Question: For some reason when I use this code it doesn't work properly. Instead of putting each crossroad in its place, it puts the last one in the first and the rest are empty.
'''
package com.Itay.lightalaram.lightalarm;
import android.app.Activity;
import android.os.Bundle;
import android.view.View;
import android.view.ViewGroup;
import android.widget.ArrayAdapter;
import android.widget.ListView;
import android.widget.TextView;
import java.util.ArrayList;
import java.util.List;
public class CrossroadsActivity extends Activity {
private List<Crossroad> crossroads;
@Override
protected void onCreate(Bundle savedInstanceState) {
super.onCreate(savedInstanceState);
setContentView(R.layout.crossroads);
crossroads = new ArrayList<Crossroad>();
populateListView();
}
private void populateListView() {
ListView list = (ListView) findViewById(R.id.crossroadsListView);
crossroads.add(new Crossroad("Oranim", 50, 30));
crossroads.add(new Crossroad("Evelina", 40, 85));
crossroads.add(new Crossroad("Sacker", 43, 22));
crossroads.add(new Crossroad("bagger", 43, 22));
ArrayAdapter<Crossroad> adapter = new CrossroadAdapter();
list.setAdapter(adapter);
}
private class CrossroadAdapter extends ArrayAdapter<Crossroad> {
public CrossroadAdapter(){
super(CrossroadsActivity.this, R.layout.item_crossroad, crossroads);
}
@Override
public View getView(int position, View convertView, ViewGroup parent) {
View itemView = convertView;
if(null == itemView) {
itemView = getLayoutInflater().inflate(R.layout.item_crossroad, parent, false);
Crossroad currentCrossroad = crossroads.get(position);
TextView name = (TextView) findViewById(R.id.item_crossroadName);
TextView redLight = (TextView) findViewById(R.id.item_redLightDuration);
TextView greenLight = (TextView) findViewById(R.id.item_greenLightDuration);
try {
name.setText(currentCrossroad.getName());
redLight.setText("" + currentCrossroad.getRedLight());
greenLight.setText("" + currentCrossroad.getGreenLight());
} catch (Exception e) {
}
return itemView;
}
return null;
}
}
}
'''
Output:

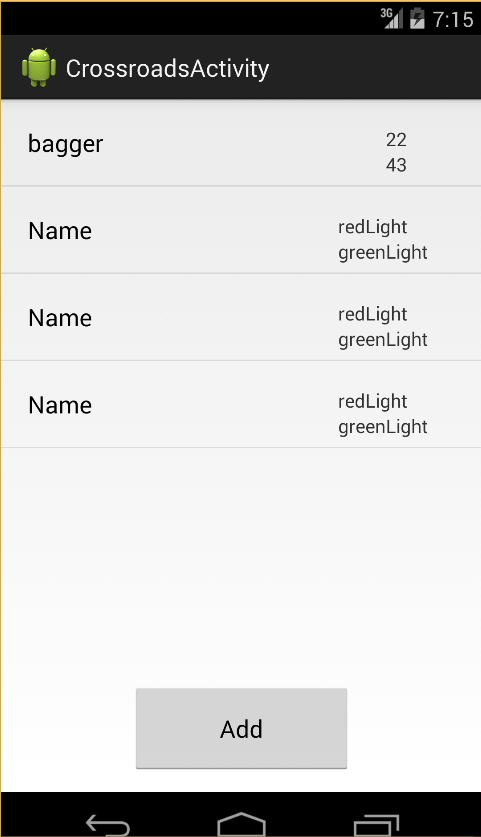
Answer: The issue occurs because you set the inflated layout only once, when your condition of 'convertView' is 'null'. However, after the first time 'itemView' ins't 'null'. Your items are not updated except the first one. Also, you need to return all the views () for the list items.
In your adapter, the 'getView' method needs to inflate a layout () and returns this layout:
'''
// inflate the layout to the row (items)
View itemView = convertView;
if(null == itemView) {
itemView = getLayoutInflater().inflate(R.layout.item_crossroad, parent, false);
}
// Then return the inflated view and all its stuff
return itemView;
'''
Also, you need to attach all the item's views to the layout as follows:
'''
// itemView.findViewById(...) to retrieve the id which is on the inflated layout
TextView name = (TextView) itemView.findViewById(R.id.item_crossroadName);
'''
Finally, to improve the performance of your 'Adapter', you should use a 'ViewHolder'. This will avoid you to call ever and ever all the 'findViewById' methods. Here's a <URL>. Then, your method might be:
'''
// Init your variables
public ViewHolder {
TextView name, redLight, greenLight
}
@Override
public View getView(int position, View convertView, ViewGroup parent) {
View itemView = convertView;
// create the ViewHolder variable
ViewHolderItem viewHolder;
if(itemView == null) {
itemView = getLayoutInflater().inflate(R.layout.item_crossroad, parent, false);
// create a new ViewHolder
viewHolder = new ViewHolderItem();
// get your views with the ViewHolder and attached to the inflated layout
viewHolder.name = (TextView) itemView.findViewById(R.id.item_crossroadName);
viewHolder.redLight = (TextView) itemView.findViewById(R.id.item_redLightDuration);
viewHolder.greenLight = (TextView) itemView.findViewById(R.id.item_greenLightDuration);
// store the ViewHolder
itemView.setTag(viewHolder);
}else{
// this is not the first, reuse the stored ViewHolder
viewHolder = (ViewHolderItem) convertView.getTag();
}
// do your stuff...
Crossroad currentCrossroad = crossroads.get(position);
try {
viewHolder.name.setText(currentCrossroad.getName());
viewHolder.redLight.setText("" + currentCrossroad.getRedLight());
viewHolder.greenLight.setText("" + currentCrossroad.getGreenLight());
} catch (Exception e) { }
// return the layout inflated
return itemView;
}
'''